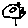
Label: flower